Question: I want to handle a custom event on an asp.net page with C# as my code Behind.
I want to increase the size of the search text box on clicking it.
It should be somewhat like this...

I know this can be done using event and delegate.I tried something, but I'm not sure when exactly should I raise the event.So I'm simply raising it on 'txtSearch_TextChanged' event
Here's a snippet:
'''
using System;
using System.Data;
using System.Configuration;
using System.Web;
using System.Web.Security;
using System.Web.UI;
using System.Web.UI.WebControls;
using System.Web.UI.WebControls.WebParts;
using System.Web.UI.HtmlControls;
using System.Data.SqlClient;
delegate void MessageEventHandler(object sender, EventArgs e);
public partial class _Default : System.Web.UI.Page
{
protected void Page_Load(object sender, EventArgs e)
{
if (Session["Redirected"] != null)
{
Session["Redirected"] = null;
if (Session["FirstName"] != null)
txtSearch.Text = Session["FirstName"].ToString();
if (Session["Gender"] != null)
ddlGen.SelectedValue = Session["Gender"].ToString();
btnSearch_Click(sender, e);
}
if (!Page.IsPostBack)
{
BindGrid();
}
}
private void BindGrid()
{
//Get dataset
//bind
string query = "select EmployeeId,FirstName,Password,Address,sex,Deptno,act_book,actTV,DOJ,isActiveYN from employees";
DataSet ds = new DataSet("Employees");
SqlConnection con = new SqlConnection("Password=admin;User ID=admin;Initial Catalog=asptest;Data Source=dbsvr");
SqlDataAdapter da = new SqlDataAdapter(query, con);
da.Fill(ds);
gvSession.DataSource = ds;
gvSession.DataBind();
}
protected void btnSearch_Click(object sender, EventArgs e)
{
string query = "Select EmployeeId,FirstName,Password,Address,sex,Deptno,act_book,actTV,DOJ,isActiveYN from employees where 1=1";
if (txtSearch.Text != "")
{
query += " and FirstName like '%" + txtSearch.Text + "%'";
Session["FirstName"] = txtSearch.Text;
}
if (ddlGen.SelectedValue != "")
{
query += " and sex='" + ddlGen.SelectedValue.ToUpper() + "'";
Session["Gender"] = ddlGen.SelectedValue;
}
DataSet ds = new DataSet("Employees");
SqlConnection con = new SqlConnection("Password=admin;User ID=admin;Initial Catalog=asptest;Data Source=dbsvr");
SqlDataAdapter da = new SqlDataAdapter(query, con);
da.Fill(ds);
gvSession.DataSource = ds;
gvSession.DataBind();
}
private event MessageEventHandler texBoxOnClick;
void _Default_texBoxOnClick(object sender, EventArgs e)
{
//this function auto generates when you use += and tab twice in Visual Studio
//handle the event here
txtSearch.Width = Convert.ToInt32(300);
//throw new Exception("The method or operation is not implemented.");
}
private void OnTextBxClicked(EventArgs e)
{
if (texBoxOnClick != null)
texBoxOnClick(this, e);
}
protected void txtSearch_TextChanged(object sender, EventArgs e)
{
//adding handler
this.texBoxOnClick += new MessageEventHandler(_Default_texBoxOnClick);
//Raising a Notification
OnTextBxClicked(e);
Session["FirstName"] = "";
}
protected void ddlGen_SelectedIndexChanged(object sender, EventArgs e)
{
Session["Gender"] = "";
}
}
'''
After the last edit I mentioned.It now raises the event when the search button is clicked as textchange occurs on postback.My problem is that I can't gauge when exactly to call 'OnTextBxClicked(e);' coz I want it to happen when the textbox is clicked.(link on this website itself)
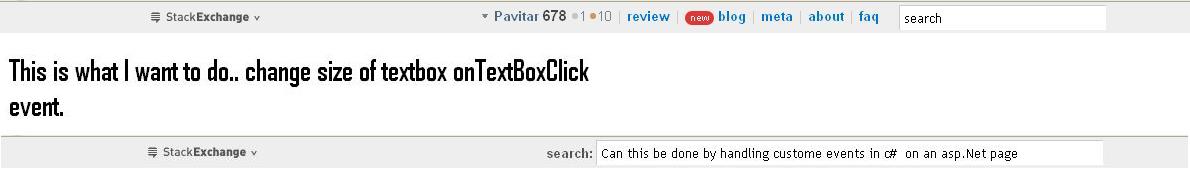
Answer: The TextChanged event only fires on the server when the page is posted back, so while you could handle it there to increase the textbox width, you most likely want to do this on the client side:
'''
<script type="text/javascript" language="javascript">
<!--
$(document).ready(function () {
$('#myTextBoxID').focus(function () {
$(this).width(500)
});
})
//-->
</script>
'''